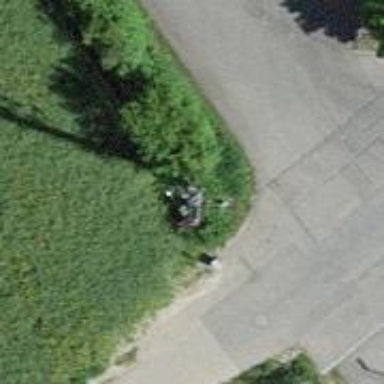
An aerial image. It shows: Termination power pole with tower type.